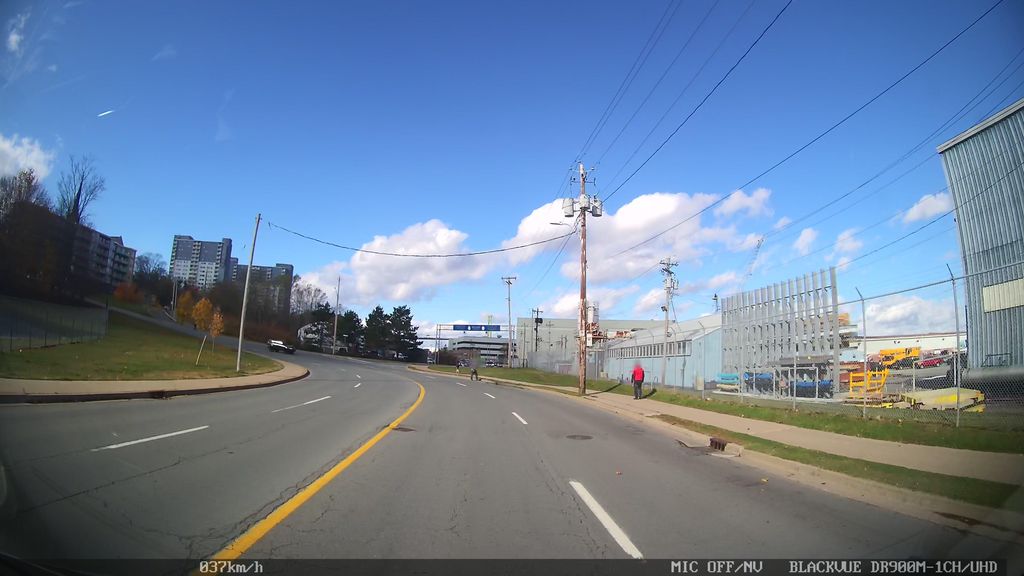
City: halifax